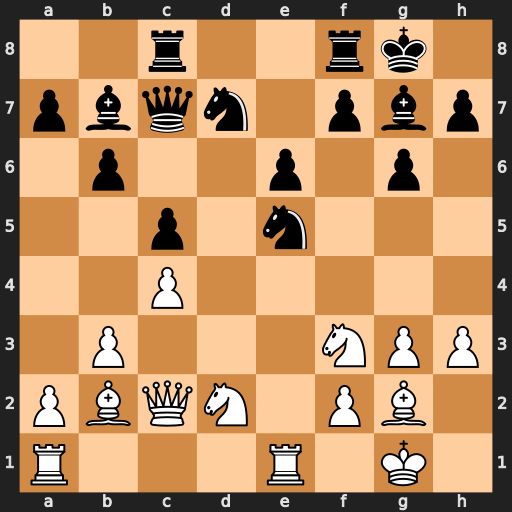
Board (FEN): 2r2rk1/pbqn1pbp/1p2p1p1/2p1n3/2P5/1P3NPP/PBQN1PB1/R3R1K1
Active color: w
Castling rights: -
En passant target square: -
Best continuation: Nxe5 Nxe5 Bxb7